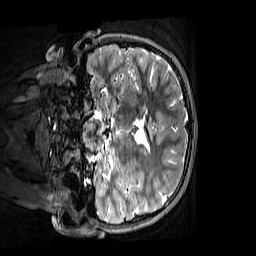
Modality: T2w
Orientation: coronal
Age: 10
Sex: female
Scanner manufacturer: siemens
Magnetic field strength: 3 T
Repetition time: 3.2 s
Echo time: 0.408 s